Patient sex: M
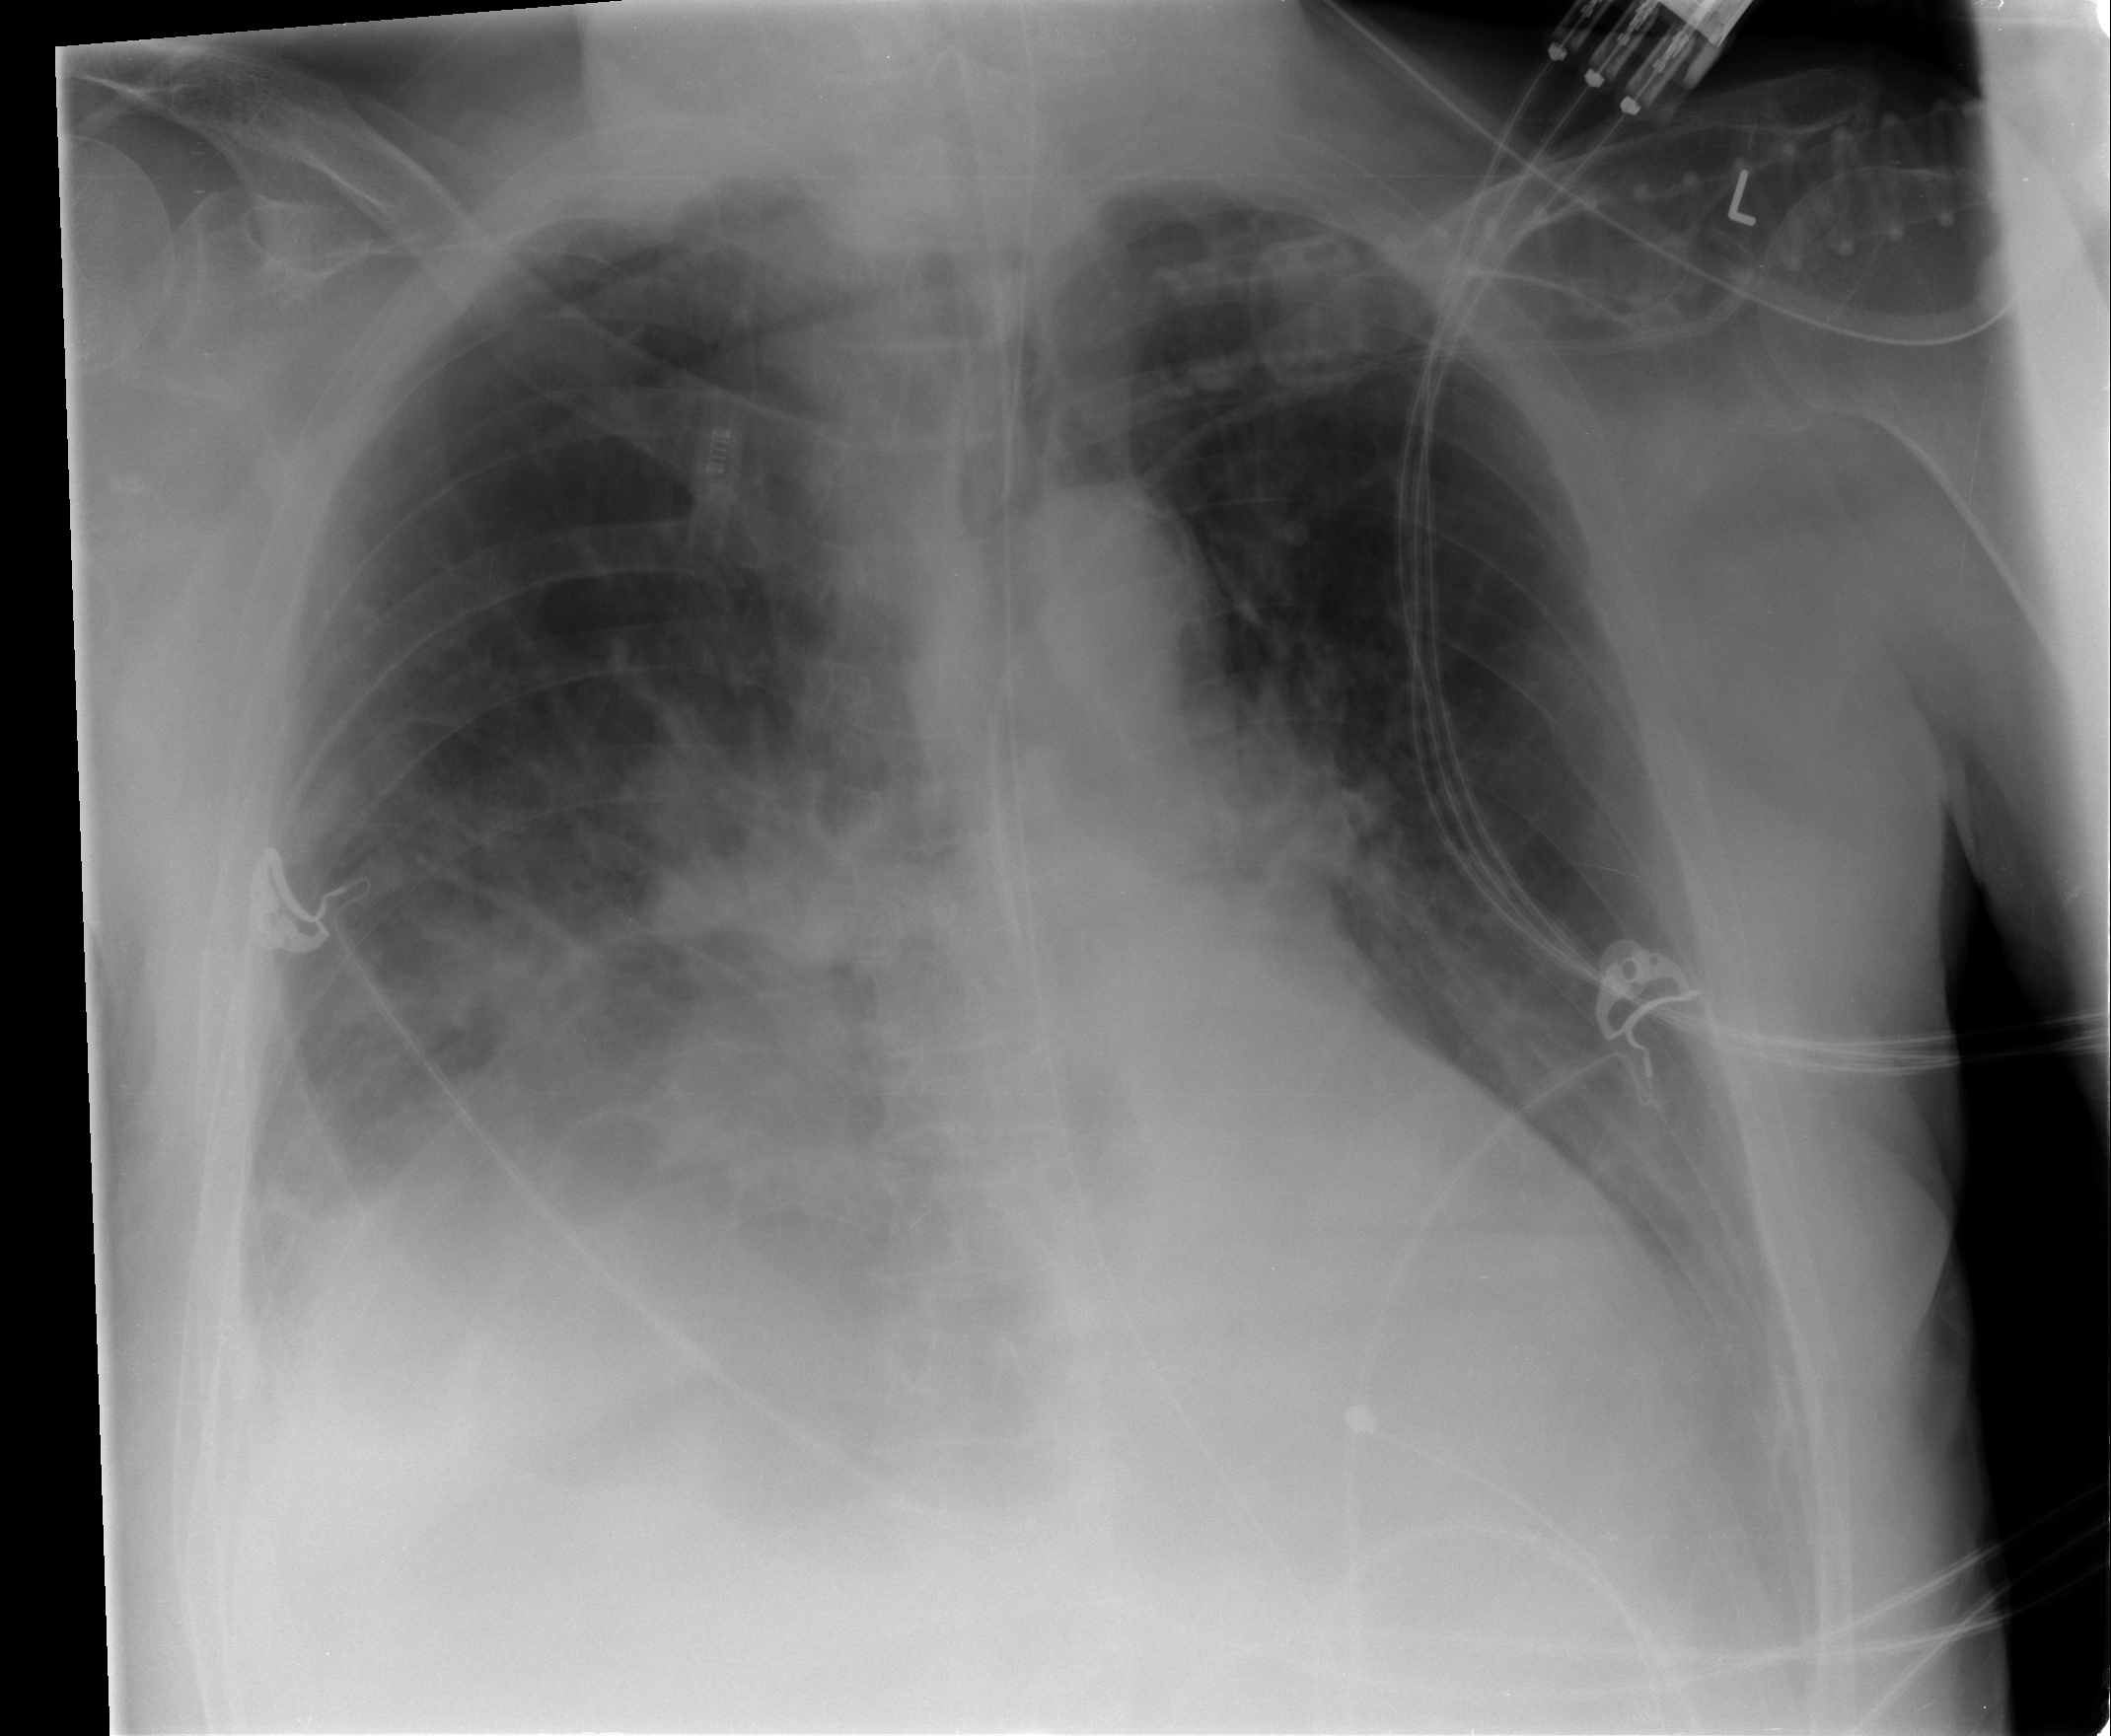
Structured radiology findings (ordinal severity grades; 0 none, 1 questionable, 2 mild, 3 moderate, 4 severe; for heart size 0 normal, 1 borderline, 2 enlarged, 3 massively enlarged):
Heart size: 0
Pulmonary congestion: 0
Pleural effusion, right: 3
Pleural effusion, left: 2
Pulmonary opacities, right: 1
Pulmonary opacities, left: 0
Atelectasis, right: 2
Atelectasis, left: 2